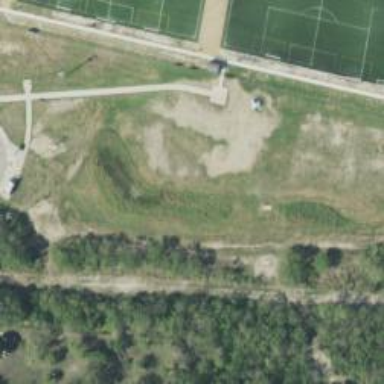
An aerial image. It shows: Disc golf basket.